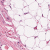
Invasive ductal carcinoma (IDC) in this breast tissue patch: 0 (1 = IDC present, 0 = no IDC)